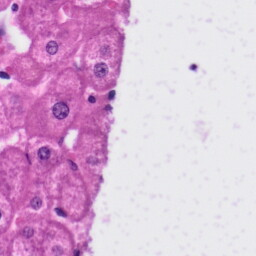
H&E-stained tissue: Liver